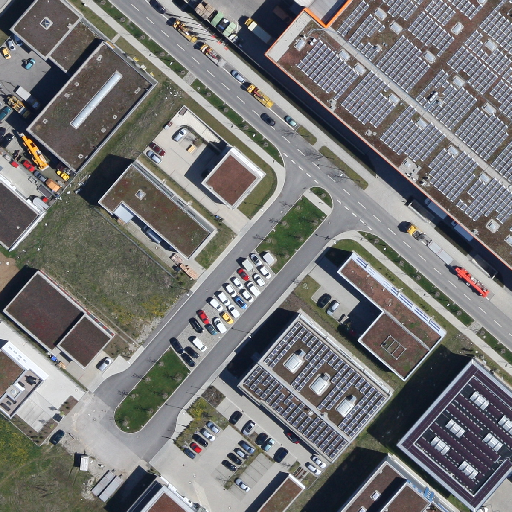
Referring expression: vehicle